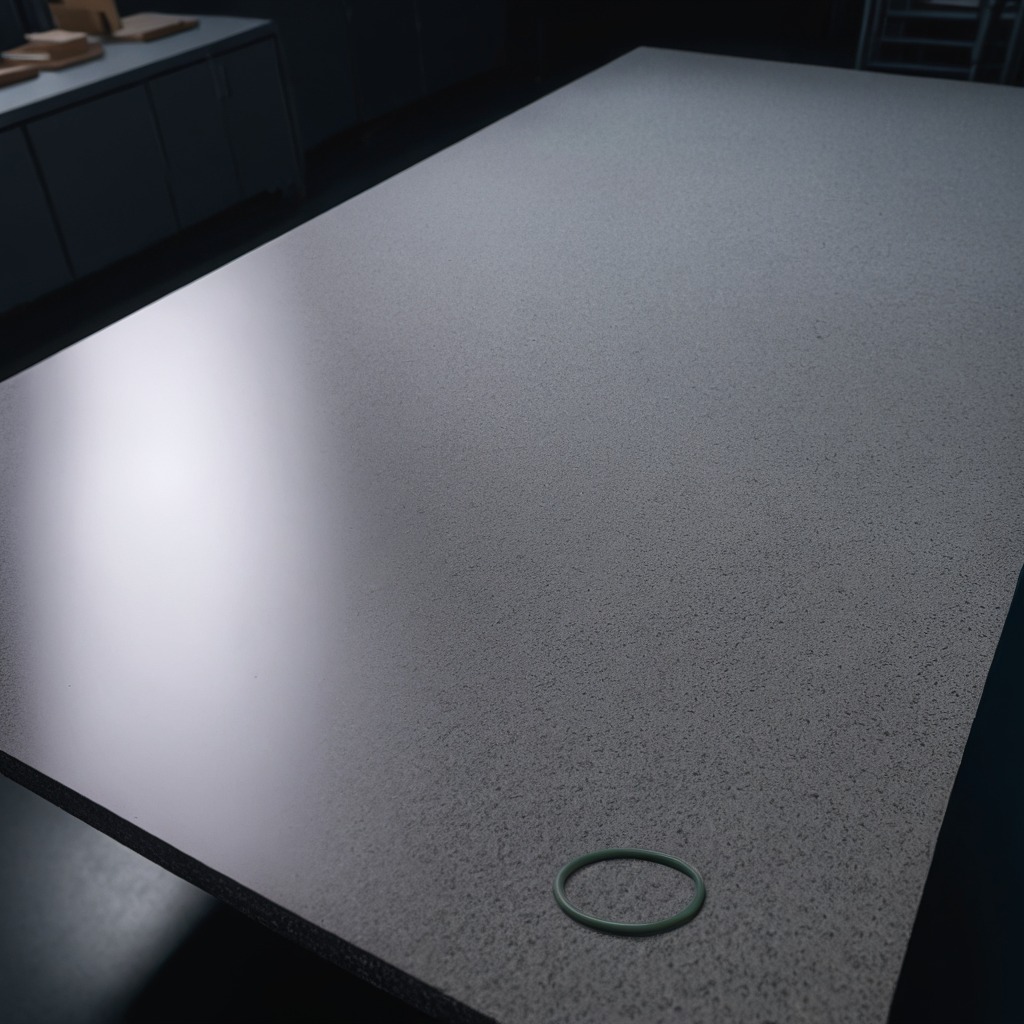
A rubber O-ring is lying on a clean granite table inside a workshop at night.